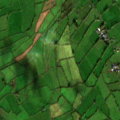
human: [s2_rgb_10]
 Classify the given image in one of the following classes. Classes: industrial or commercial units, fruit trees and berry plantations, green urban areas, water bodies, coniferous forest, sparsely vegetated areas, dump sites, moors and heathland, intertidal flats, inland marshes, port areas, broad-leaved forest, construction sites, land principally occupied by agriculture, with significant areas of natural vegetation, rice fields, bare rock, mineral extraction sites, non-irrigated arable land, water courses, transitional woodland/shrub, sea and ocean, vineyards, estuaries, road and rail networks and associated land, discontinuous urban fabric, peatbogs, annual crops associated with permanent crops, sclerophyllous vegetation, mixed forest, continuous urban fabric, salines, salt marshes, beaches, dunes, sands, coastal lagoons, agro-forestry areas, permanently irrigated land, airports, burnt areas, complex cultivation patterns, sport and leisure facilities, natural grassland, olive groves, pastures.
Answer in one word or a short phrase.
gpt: pastures